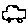
Label: car